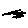
Label: zigzag